Question: After i used multiple layouts in my app , then Cpatcha not display any image :(
This my code
Controller :
'''
public function actions()
{
return array(
// captcha action renders the CAPTCHA image displayed on the contact page
'captcha'=>array(
'class'=>'CCaptchaAction',
'backColor'=>0xFFFFFF,
),
// page action renders "static" pages stored under 'protected/views/site/pages'
// They can be accessed via: index.php?r=site/page&view=FileName
'page'=>array(
'class'=>'CViewAction',
),
);
}
'''
model :
'''
public function rules()
{
return array(
array('email, password', 'required','message'=>'-- {attribute} '),
array('password', 'authenticate'),
// verifyCode needs to be entered correctly
array('verifyCode', 'captcha', 'allowEmpty'=>!CCaptcha::checkRequirements(),'message'=>' {attribute} Error '),
);
}
'''
view call widget
'''
...
<div>
<?php $this->widget('CCaptcha'); ?>
<?php echo $form->textField($model,'verifyCode'); ?>
</div>
...
'''
I tested it on request recorder and it sent and received requests .

Thanks in advance
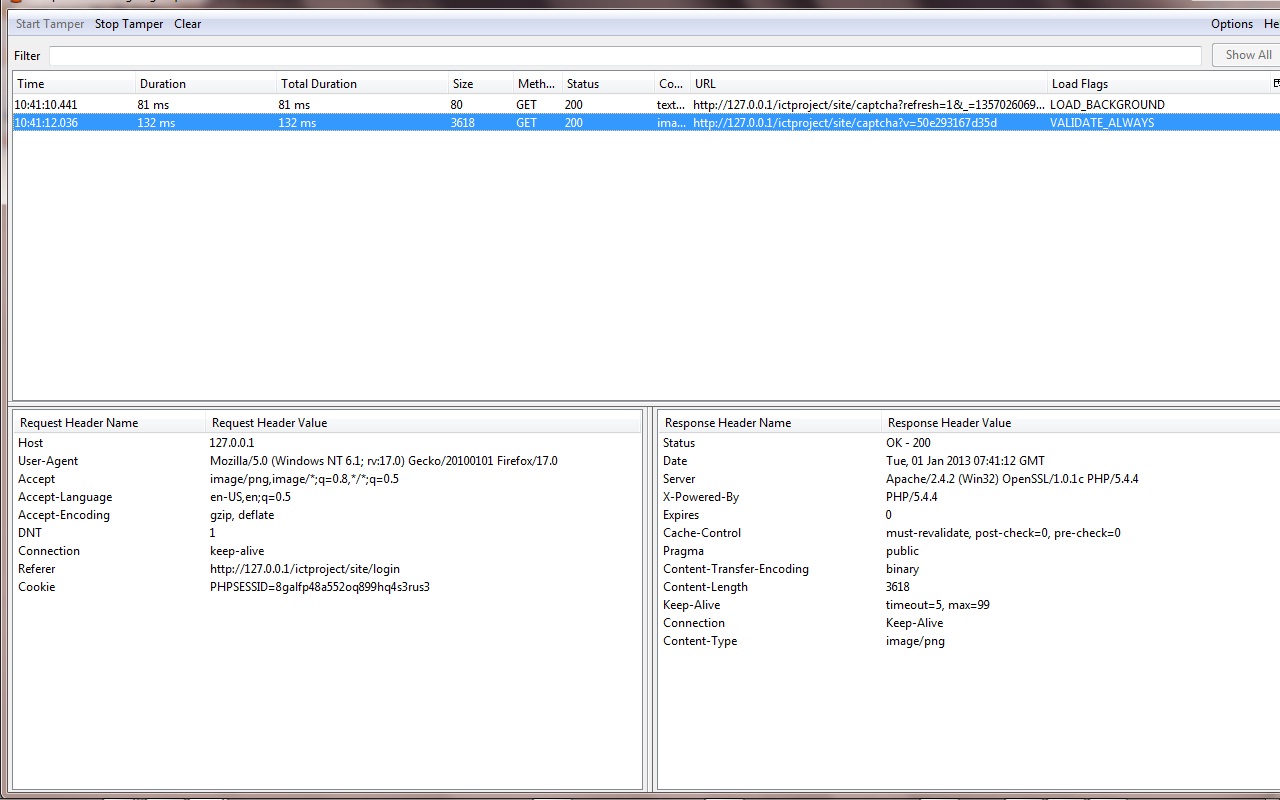
Answer: I fixed it by add Remove Bom Function
'''
ob_start('My_OB');
function My_OB($str, $flags)
{
//remove UTF-8 BOM
$str = preg_replace("//","",$str);
return $str;
}
'''
I guess the problem was in page encoding .